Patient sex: M
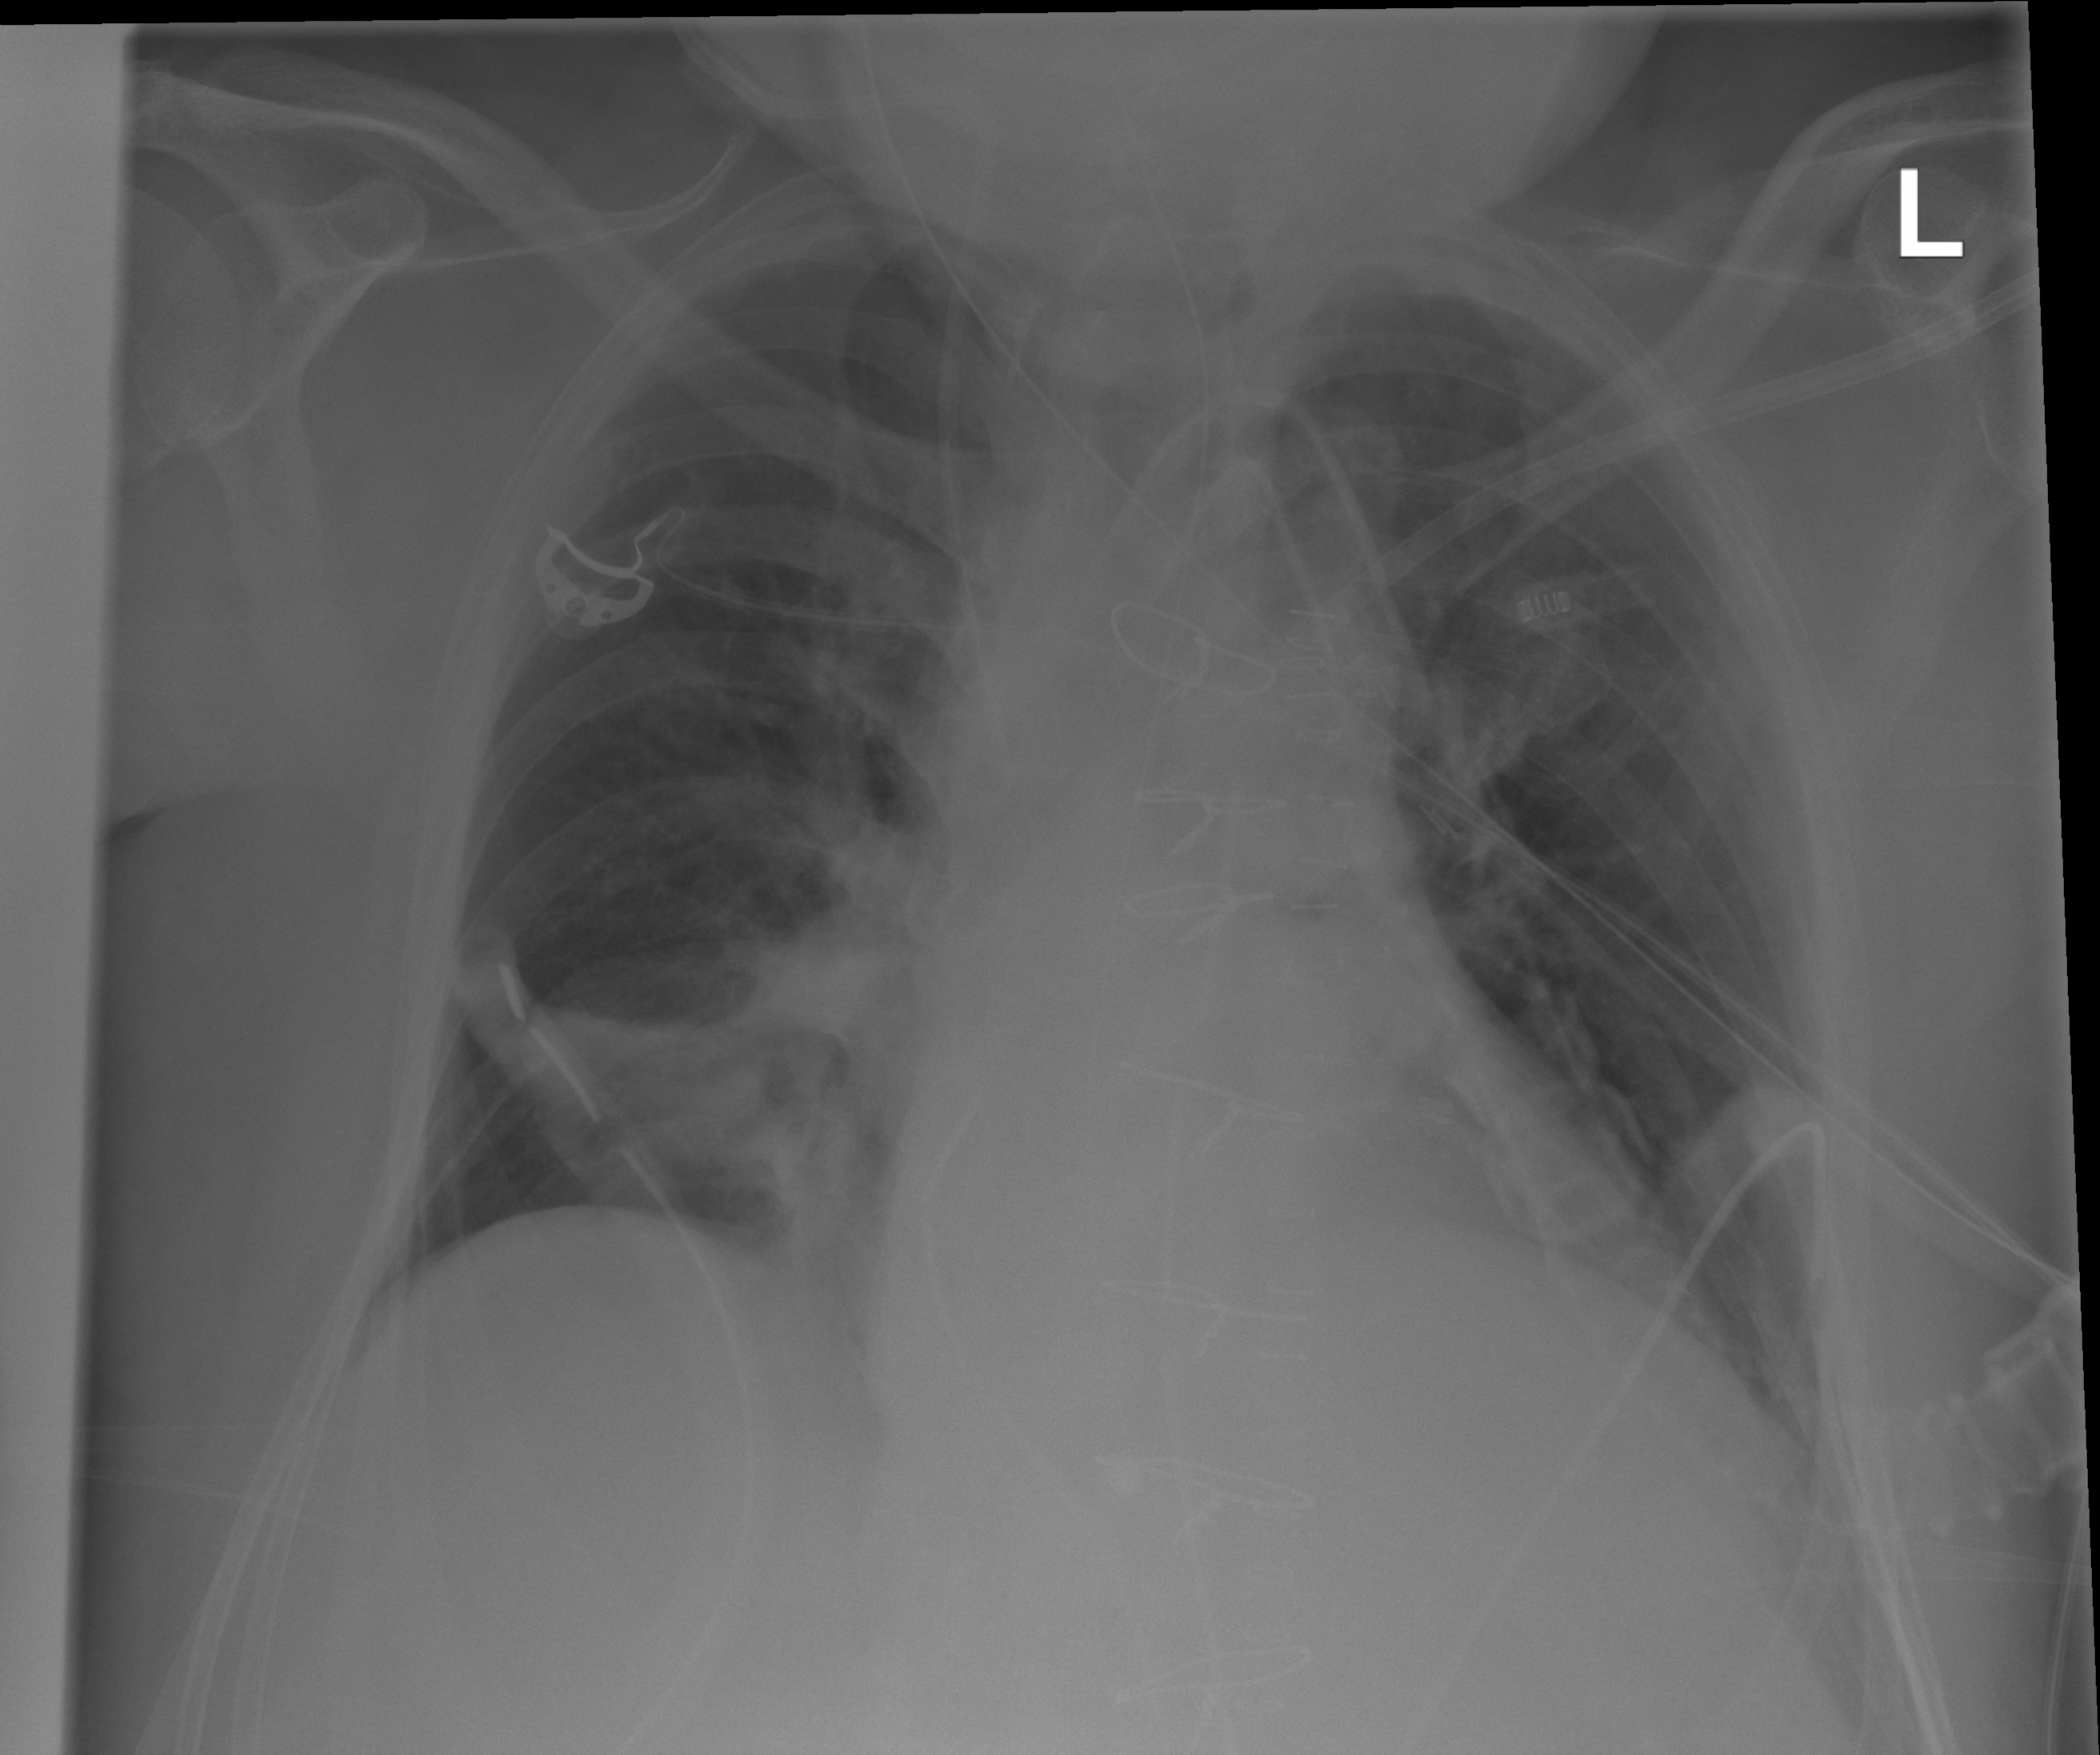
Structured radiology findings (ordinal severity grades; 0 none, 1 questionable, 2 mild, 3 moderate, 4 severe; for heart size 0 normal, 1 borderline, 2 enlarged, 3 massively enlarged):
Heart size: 1
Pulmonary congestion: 2
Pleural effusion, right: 0
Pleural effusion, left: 0
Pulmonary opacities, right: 2
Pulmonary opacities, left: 2
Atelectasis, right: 2
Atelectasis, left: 2